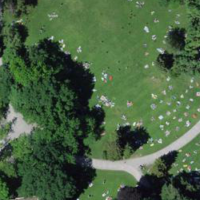
EUNIS habitat code: 53
Species observed at this site:
Corvus corone
Alcedo atthis
Fagus sylvatica
Limosa lapponica
Bucephala clangula
Aegithalos caudatus
Sylvia atricapilla
Larus cachinnans
Spinus spinus
Poecile palustris
Caltha palustris
Larus michahellis
Cygnus olor
Gavia immer
Erithacus rubecula
Phoenicurus ochruros
Phoenicurus phoenicurus
Periparus ater
Cyanistes caeruleus
Riparia riparia
Lophophanes cristatus
Sturnus vulgaris
Chloris chloris
Larus canus
Troglodytes troglodytes
Corvus frugilegus
Aix sponsa
Aix galericulata
Passer domesticus
Passer montanus
Turdus merula
Circus aeruginosus
Tachymarptis melba
Spatula clypeata
Mareca strepera
Hirundo rustica
Mergus merganser
Milvus migrans
Milvus milvus
Sterna hirundo
Turdus pilaris
Regulus regulus
Phylloscopus trochilus
Motacilla alba
Delichon urbicum
Certhia brachydactyla
Allium ursinum
Tachybaptus ruficollis
Podiceps cristatus
Anthus trivialis
Turdus philomelos
Fulica atra
Falco subbuteo
Dendrocopos major
Turdus viscivorus
Buteo buteo
Strix aluco
Chroicocephalus ridibundus
Muscicapa striata
Phylloscopus collybita
Gallinula chloropus
Ficaria verna
Pica pica
Sitta europaea
Garrulus glandarius
Columba livia
Falco tinnunculus
Picus viridis
Galanthus nivalis
Ficedula hypoleuca
Motacilla cinerea
Anas platyrhynchos
Aythya ferina
Streptopelia decaocto
Aythya fuligula
Fringilla coelebs
Regulus ignicapilla
Tadorna tadorna
Coloeus monedula
Carduelis carduelis
Columba palumbus
Phalacrocorax carbo
Fringilla montifringilla
Parus major
Larus argentatus
Ciconia ciconia
Accipiter nisus
Chenonetta jubata